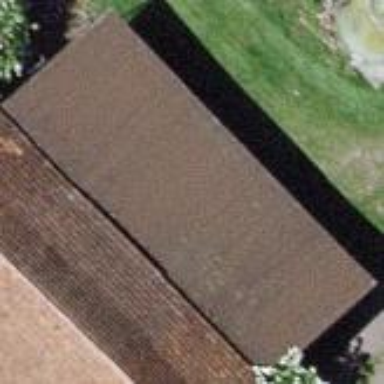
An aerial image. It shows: View of roof of building.